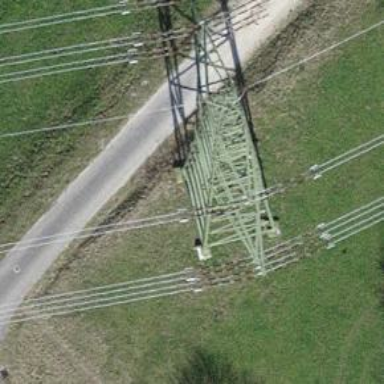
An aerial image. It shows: Towering power structure.